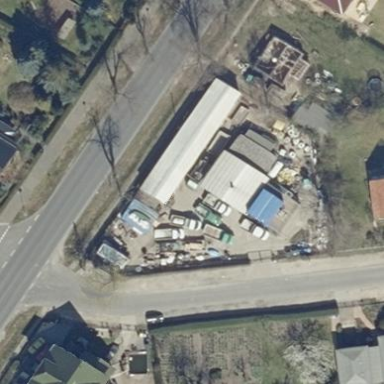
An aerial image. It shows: Warehouse.